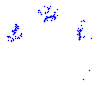
Particle: proton